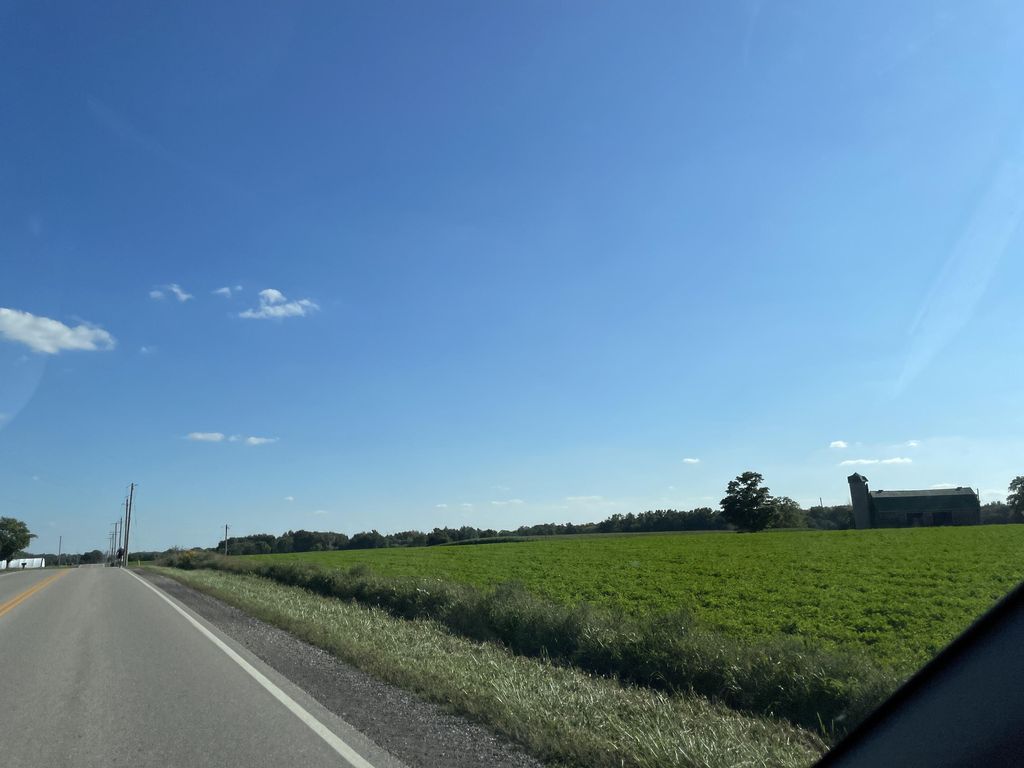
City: kitchener-waterloo